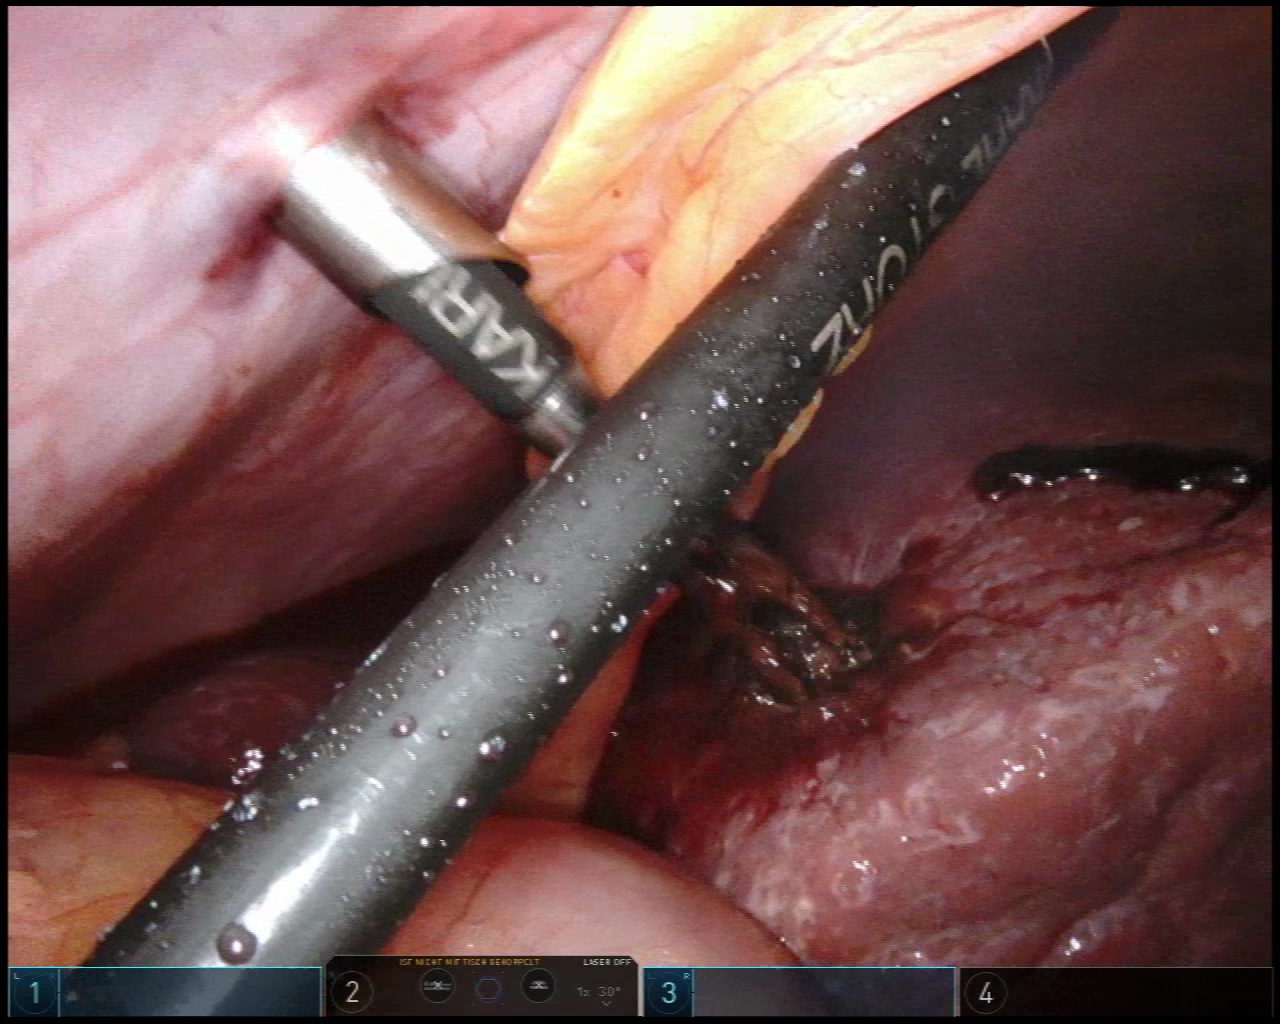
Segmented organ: liver
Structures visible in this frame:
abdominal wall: yes
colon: yes
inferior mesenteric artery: no
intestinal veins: no
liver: yes
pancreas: no
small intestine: no
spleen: no
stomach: no
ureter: no
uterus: no
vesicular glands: no